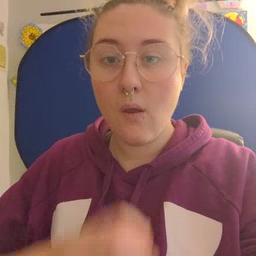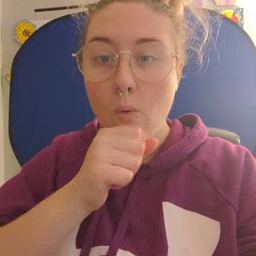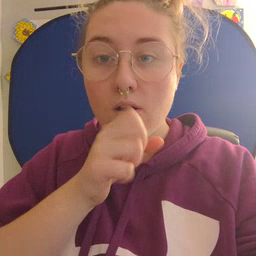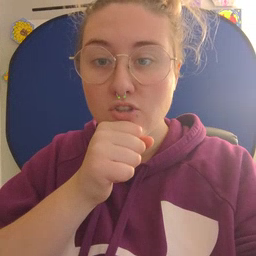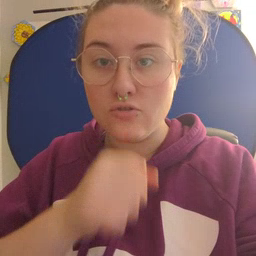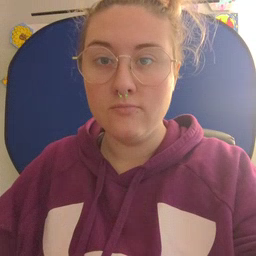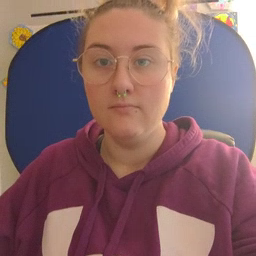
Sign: orange